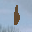
Label: 6